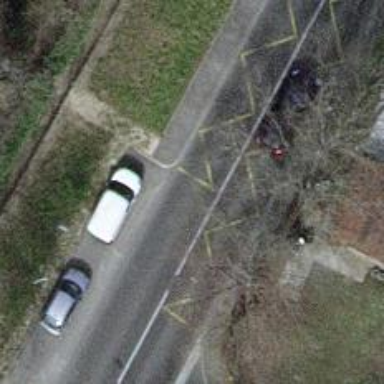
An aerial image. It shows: Sidewalk with asphalt surface leading to bus stop. The bus stop has platform and shelter.